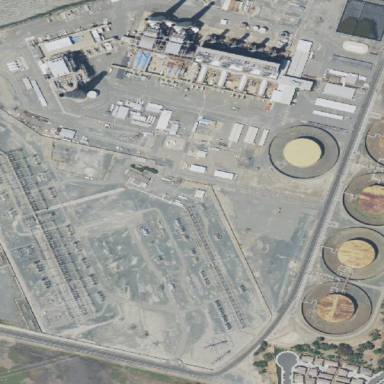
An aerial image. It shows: Industrial area.